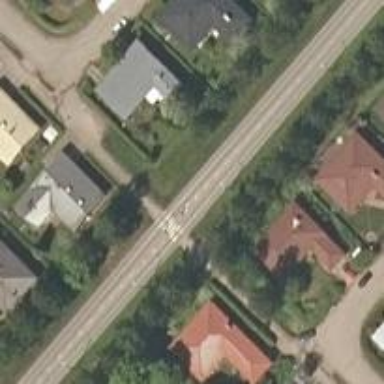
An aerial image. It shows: Asphalt cycleway with uncontrolled zebra crossing. There is crossing island as well.